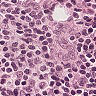
Metastatic tissue present: no